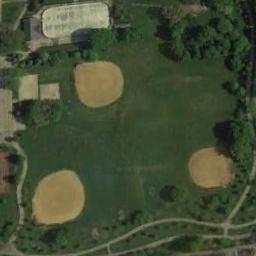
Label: baseball_diamond